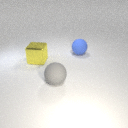
large yellow metal cube to the left of large blue rubber sphere